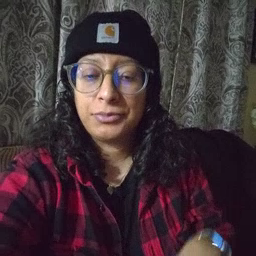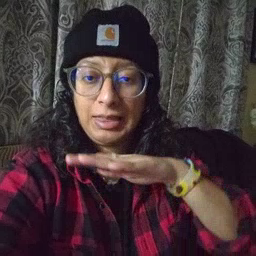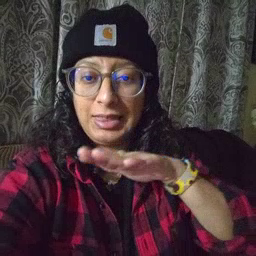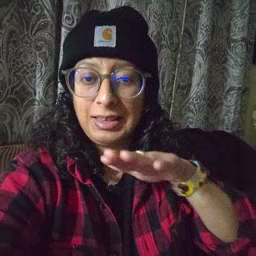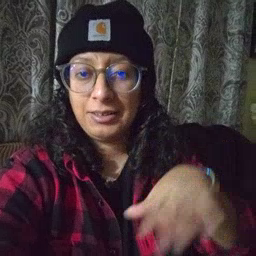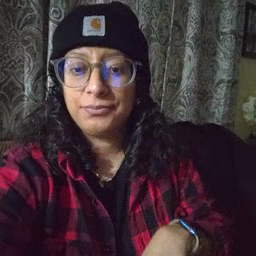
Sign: clean